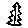
Label: tree